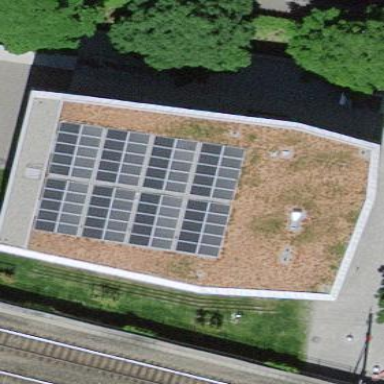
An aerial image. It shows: School building with flat roof.